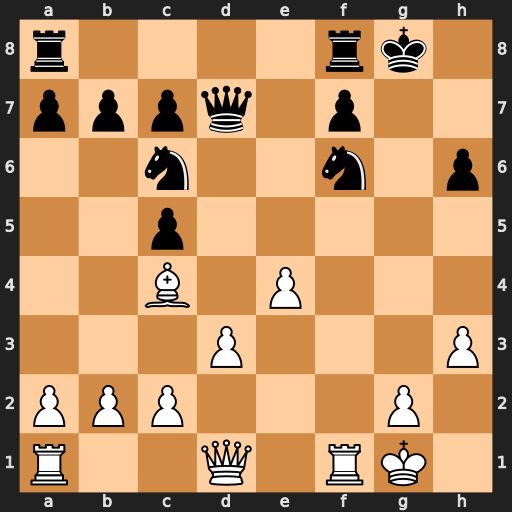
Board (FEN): r4rk1/pppq1p2/2n2n1p/2p5/2B1P3/3P3P/PPP3P1/R2Q1RK1
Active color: w
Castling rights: -
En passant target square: -
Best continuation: Rxf6 Qd4+ Rf2